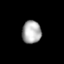
Tissue: lung
Cell type: Endothelial cells
Senescence score: 0.654
Nuclear area (px): 427
Mean DAPI intensity: 172.768